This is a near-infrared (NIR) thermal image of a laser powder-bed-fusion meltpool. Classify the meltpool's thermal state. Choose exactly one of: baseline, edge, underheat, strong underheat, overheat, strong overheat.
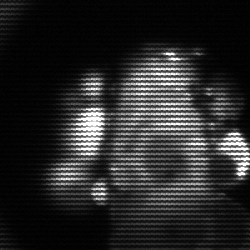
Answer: strong underheat